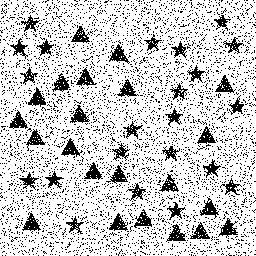
Squares: 0
Triangles: 22
Stars: 22
Total shapes: 44